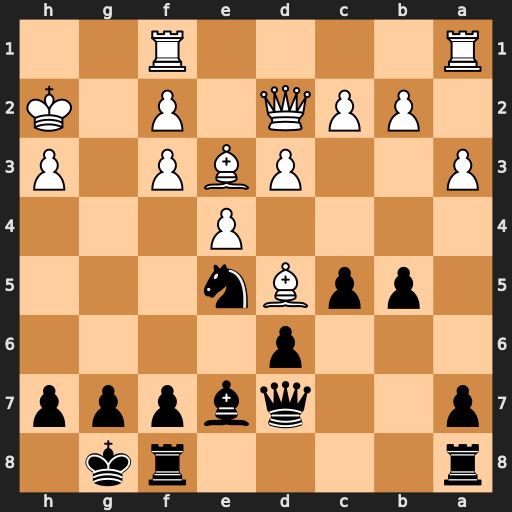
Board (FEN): r4rk1/p2qbppp/3p4/1ppBn3/4P3/P2PBP1P/1PPQ1P1K/R4R2
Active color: b
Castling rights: -
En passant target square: -
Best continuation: Nxf3+ Kg2 Nxd2